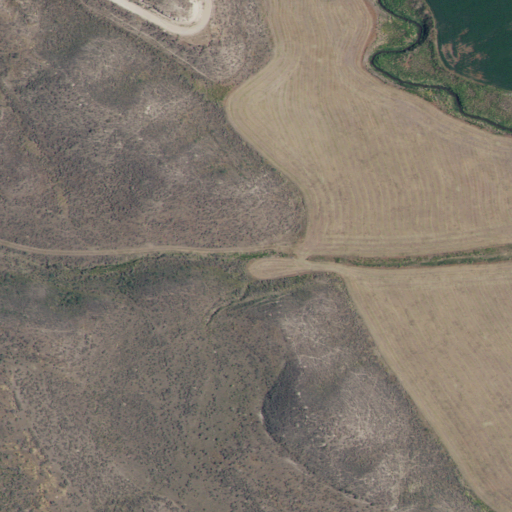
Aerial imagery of valley in Idaho named Point Canyon containing shrub and cultivated crops